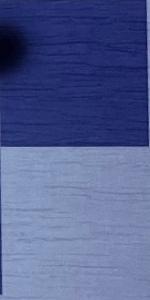
Label: Empty